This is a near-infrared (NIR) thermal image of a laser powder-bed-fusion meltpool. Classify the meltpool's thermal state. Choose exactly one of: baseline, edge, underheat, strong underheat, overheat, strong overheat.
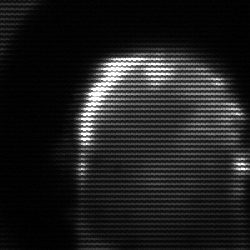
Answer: baseline